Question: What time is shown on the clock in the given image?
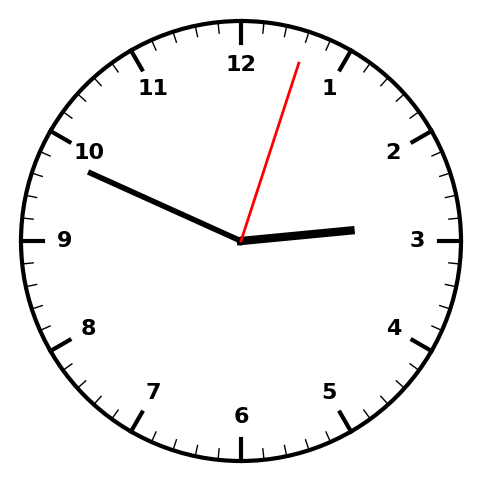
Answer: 02:49:03